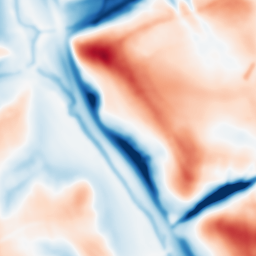
Category: multiscale
Decomposition family: dog
Decomposition parameters: sigma_low: 2
sigma_high: 20
Upsampling method: quadratic
Upsampling parameters: scale: 2
Upsampling scale: 2